Chest X-ray:
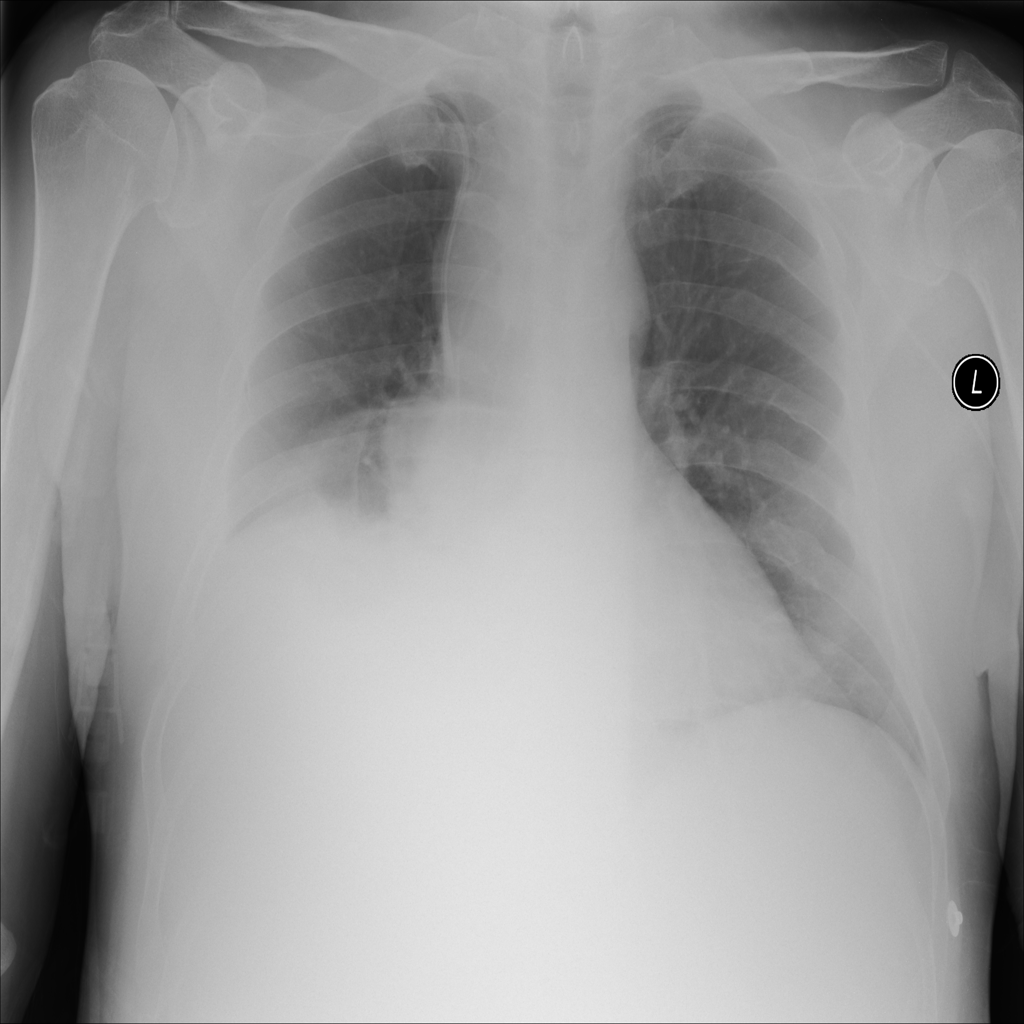
Findings: Consolidation, Effusion, Fracture
No abnormal finding: no